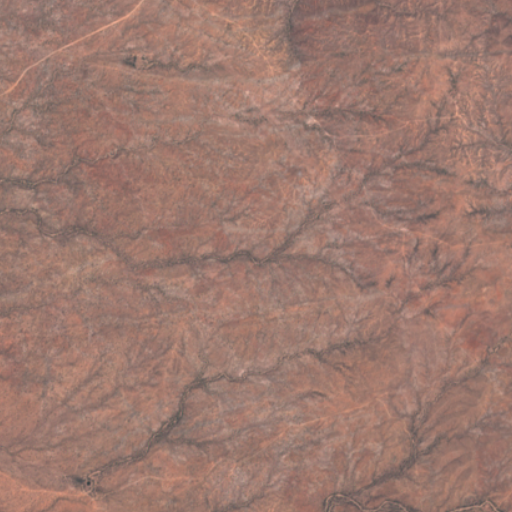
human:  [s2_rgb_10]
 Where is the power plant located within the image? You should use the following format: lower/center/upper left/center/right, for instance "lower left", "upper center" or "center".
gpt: There is no power plant in the image.